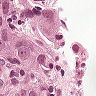
Metastatic tissue present: yes